Question: Good day. I have sheet with 2 columns A and B. I want to know if how many in the items in Column A and are not mapped to Column B and display it if what are those items. Thank you so much.

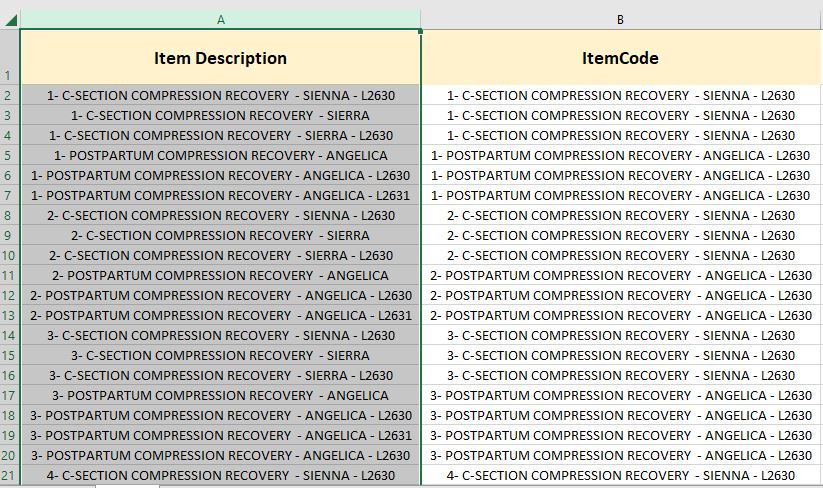
Answer: # Return Not Matching Items
## Excel
'''
=UNIQUE(FILTER(A2:A21,ISNA(XMATCH(A2:A21,B2:B21))))
'''
'''
=LET(vCol,A2:A21,lCol,B2:B21,fInc,ISNA(XMATCH(vCol,lCol)),
UNIQUE(FILTER(vCol,fInc)))
'''
'''
vCol - Value Column
lCol - Lookup Column
fInc - Filter Include
'''
<URL>
## VBA
'Sheet1'
'''
Private Sub Worksheet_Activate()
CheckMappings Me
End Sub
'''
'Module1'
'''
Sub CheckMappingsTEST()
Dim ws As Worksheet: Set ws = ThisWorkbook.Worksheets("Sheet1")
CheckMappings ws
End Sub
'''
'''
Sub CheckMappings(ByVal ws As Worksheet)
Const SEARCH_FIRST_CELL As String = "A2"
Const MATCH_FIRST_CELL As String = "B2"
Dim srg As Range: Set srg = RefColumn(ws.Range(SEARCH_FIRST_CELL))
If srg Is Nothing Then Exit Sub
Dim mrg As Range: Set mrg = RefColumn(ws.Range(MATCH_FIRST_CELL))
If mrg Is Nothing Then Exit Sub
Dim sData(): sData = GetColumnRange(srg)
Dim sDict As Object: Set sDict = DictColumn(sData)
If sDict Is Nothing Then Exit Sub
Dim mData(): mData = GetColumnRange(mrg)
Dim mDict As Object: Set mDict = DictColumn(mData)
If mDict Is Nothing Then Exit Sub
RemoveDictFromDict sDict, mDict
If sDict.Count = 0 Then
MsgBox "No items to fix.", vbInformation
Else
MsgBox "The following " & IIf(sDict.Count = 1, "item is", _
sDict.Count & " items are") & " not mapped:" & vbLf & vbLf _
& Join(sDict.Keys, vbLf) & vbLf & vbLf & "Please fix.", vbCritical
End If
End Sub
'''
## The Help
'''
Function RefColumn( _
ByVal FirstCell As Range) _
As Range
With FirstCell.Cells(1)
Dim cel As Range: Set cel = .Resize(.Worksheet.Rows.Count - .Row + 1) _
.Find("*", , xlFormulas, , , xlPrevious)
If Not cel Is Nothing Then Set RefColumn = .Resize(cel.Row - .Row + 1)
End With
End Function
'''
'''
Function GetColumnRange( _
ByVal rg As Range, _
Optional ByVal ColumnIndex As Long = 1) _
As Variant
With rg.Columns(ColumnIndex)
If .Rows.Count = 1 Then
ReDim Data(1 To 1, 1 To 1): Data(1, 1) = .Value
Else
Data = .Value
End If
End With
GetColumnRange = Data
End Function
'''
'''
Function DictColumn( _
Data() As Variant, _
Optional ByVal ColumnIndex As Variant) _
As Object
Dim dict As Object: Set dict = CreateObject("Scripting.Dictionary")
dict.CompareMode = vbTextCompare ' case-insensitive
Dim c As Long
If IsMissing(ColumnIndex) Then
c = LBound(Data, 2) ' use first column index
Else
c = CLng(ColumnIndex)
End If
Dim Key As Variant
Dim r As Long
For r = LBound(Data, 1) To UBound(Data, 1)
Key = Data(r, c)
If Not IsError(Key) Then ' exclude error values
If Len(CStr(Key)) > 0 Then ' exclude blanks
dict(Key) = Empty
End If
End If
Next r
If dict.Count = 0 Then Exit Function ' only error values and blanks
Set DictColumn = dict
End Function
'''
'''
Sub RemoveDictFromDict( _
ByRef RemoveDict As Object, _
ByVal MatchDict As Object)
Dim rkey As Variant
For Each rkey In RemoveDict.Keys
If MatchDict.Exists(rkey) Then RemoveDict.Remove rkey
Next rkey
End Sub
'''